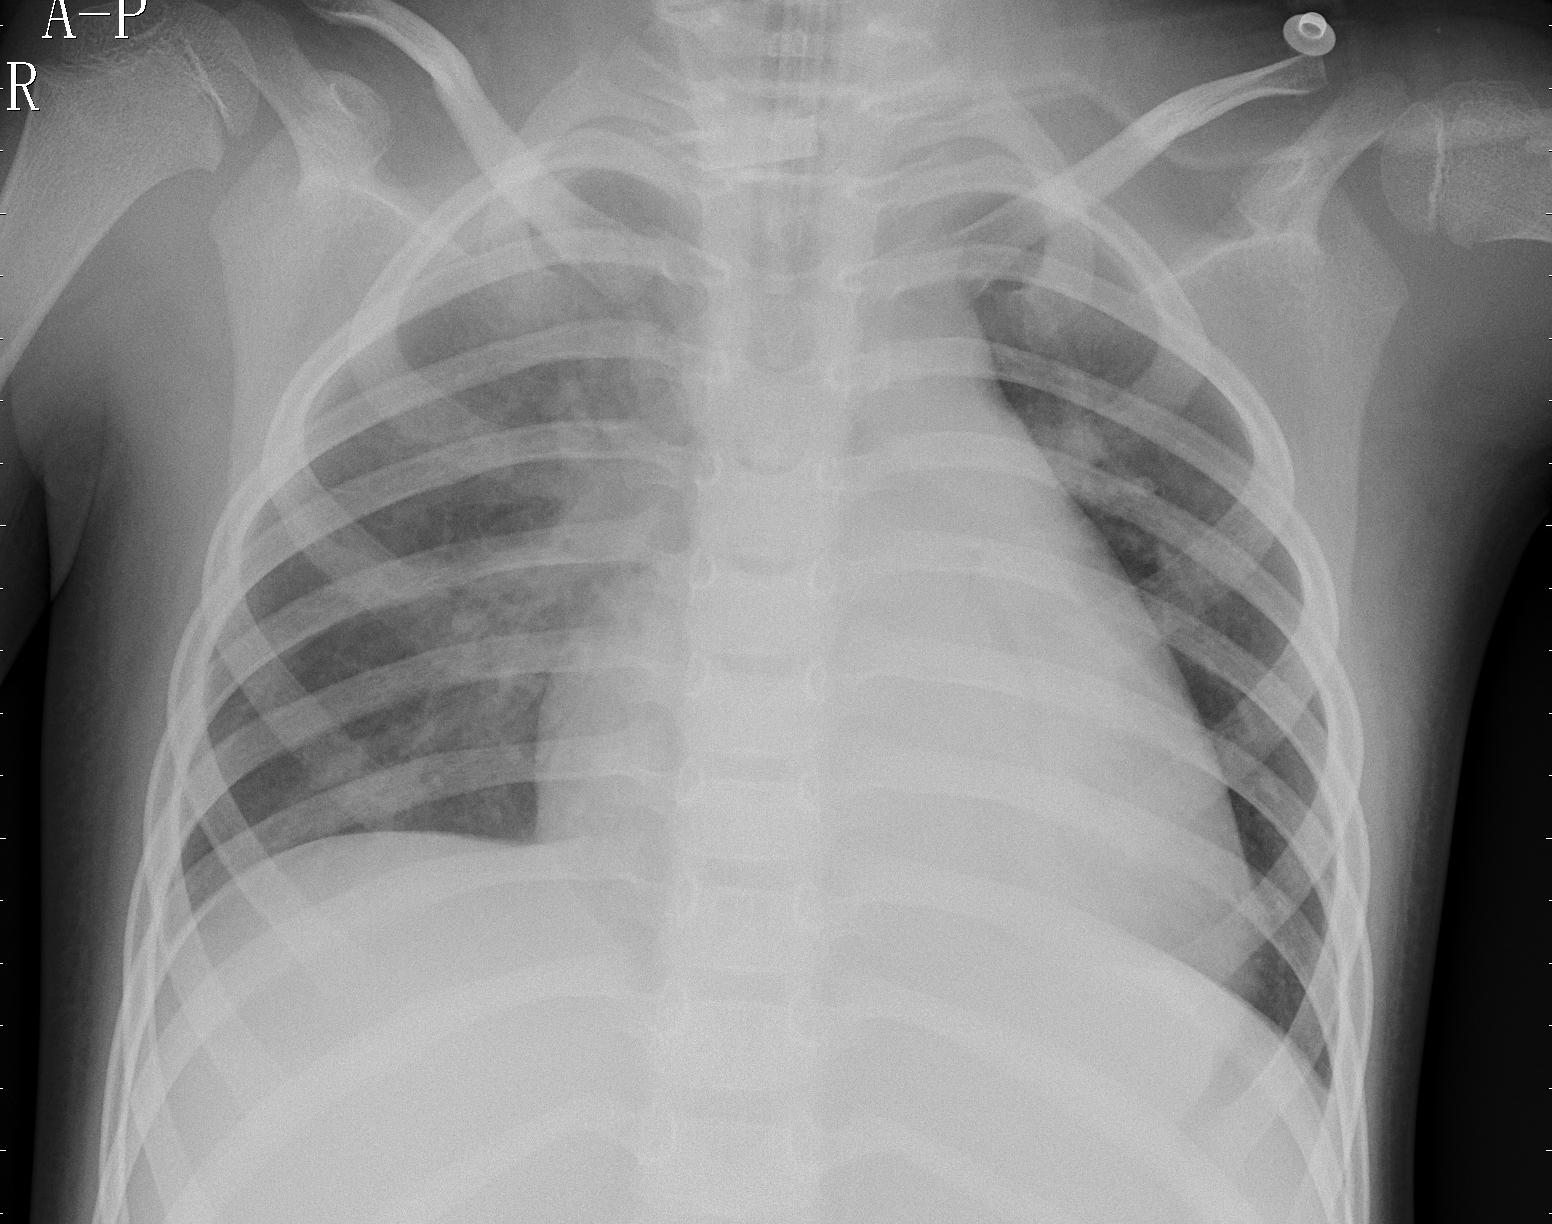
Diagnosis: PNEUMONIA